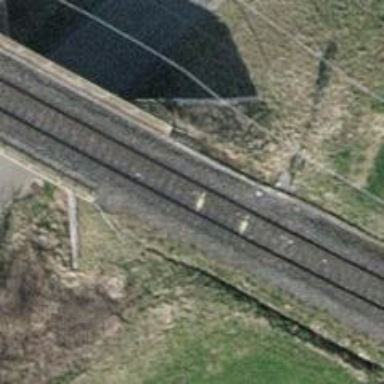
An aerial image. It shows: Railway bridge with electrified tracks and single contact line.